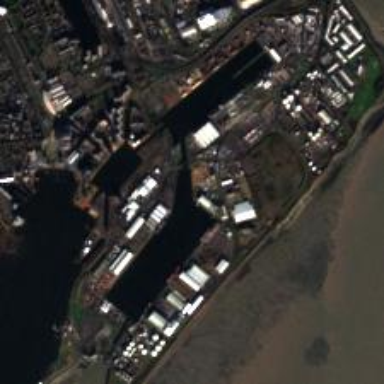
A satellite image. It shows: Man-made quay.